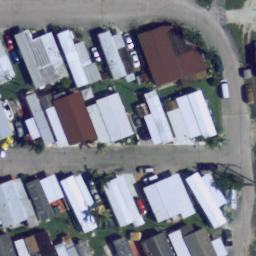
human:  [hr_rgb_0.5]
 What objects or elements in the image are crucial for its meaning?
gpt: mobile home park